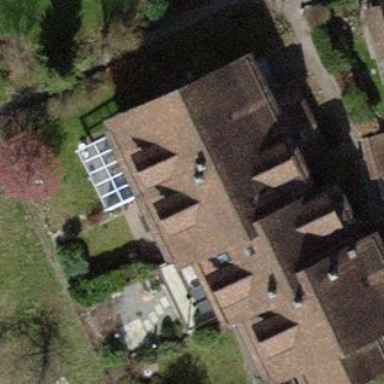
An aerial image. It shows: Residential building.